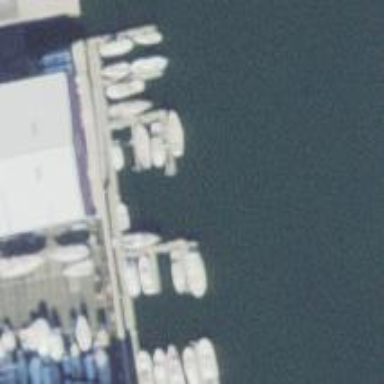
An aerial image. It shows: Man-made pier.